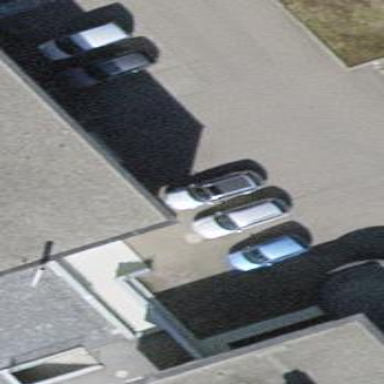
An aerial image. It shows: Parking area.